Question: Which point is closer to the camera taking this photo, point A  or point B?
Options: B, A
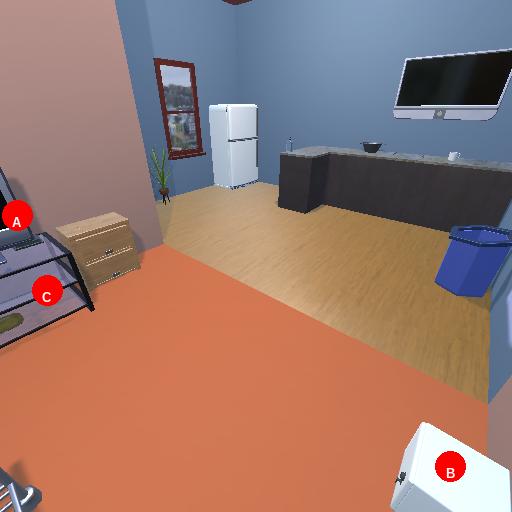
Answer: B